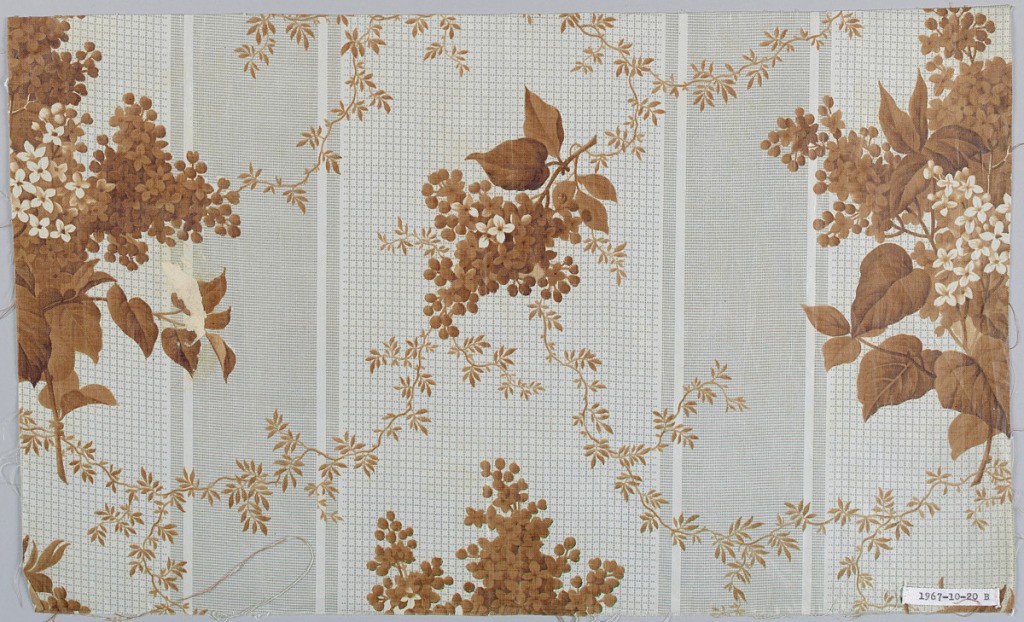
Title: Textile
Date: mid-19th century
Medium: cotton Technique: printed by engraved roller and block printed; glazed
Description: A) Molette-printed ground of tan zig-zags; unprinted white areas form stripe and moire patterns. Over-printed with grey and white lilac sprays and pink and green rose clusters. B) Ground molette-printed in grey with pattern of stripes consisting of checks formed by tiny dots. Over-printed with lilac sprays in brown and white. C) Same with lilacs in blue and white.